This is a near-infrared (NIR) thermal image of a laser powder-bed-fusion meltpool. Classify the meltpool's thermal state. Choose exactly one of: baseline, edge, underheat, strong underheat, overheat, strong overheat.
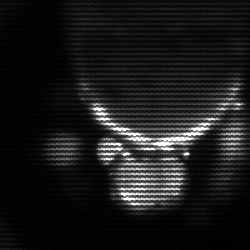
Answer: edge